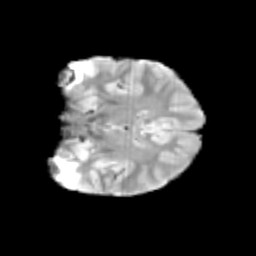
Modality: T2w
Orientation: coronal
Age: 12
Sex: female
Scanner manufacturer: siemens
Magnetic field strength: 3 T
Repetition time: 3.8 s
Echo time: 0.07 s